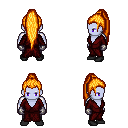
a pixel art fantasy rpg character, male body template, dark elf, purple skin, red robe, metal pants, light blonde extra-long topknot hairstyle, metal gloves, black shoes, four views (front, back, left, right), 2x2 character sprite sheet, small pixel art, hard edges, no anti-aliasing